Interaction volume radius: 5 \u00c5
Interaction volume height: 15 \u00c5
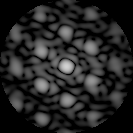
Disorder parameter: 0.3983